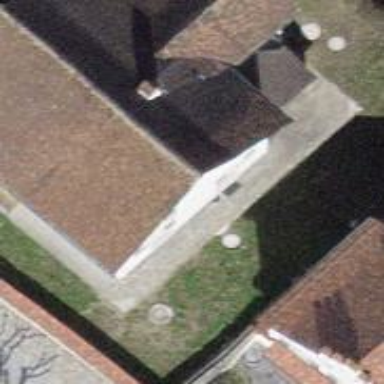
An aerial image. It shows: Historic presbytery building.